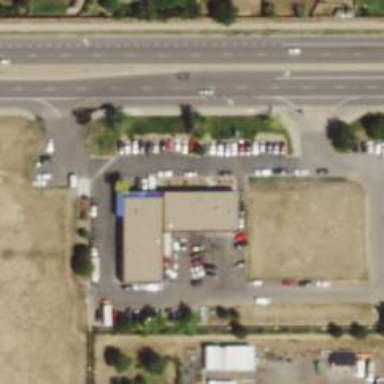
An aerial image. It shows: Car rental facility.